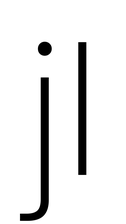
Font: Poppins-ExtraLight